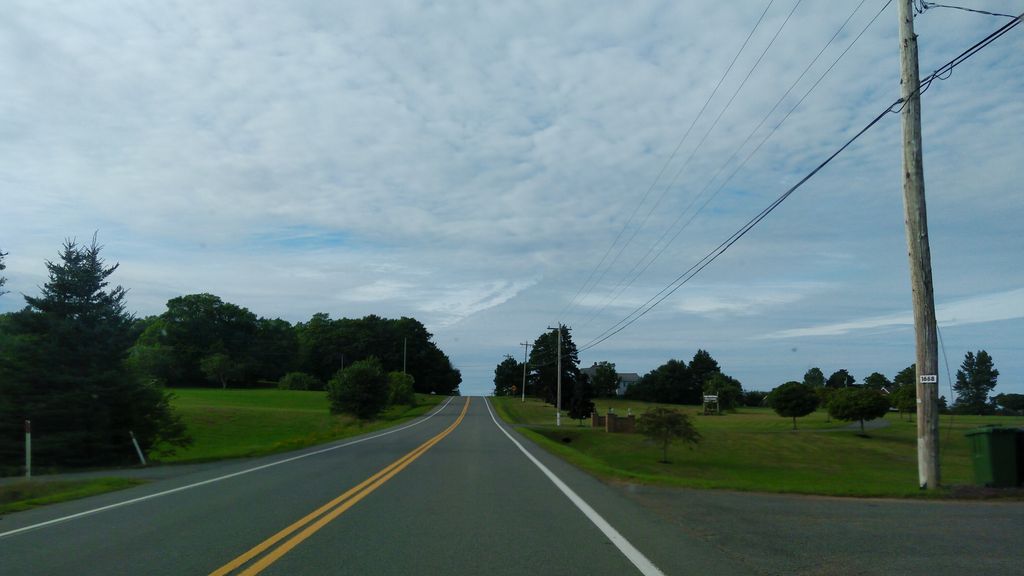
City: charlottetown